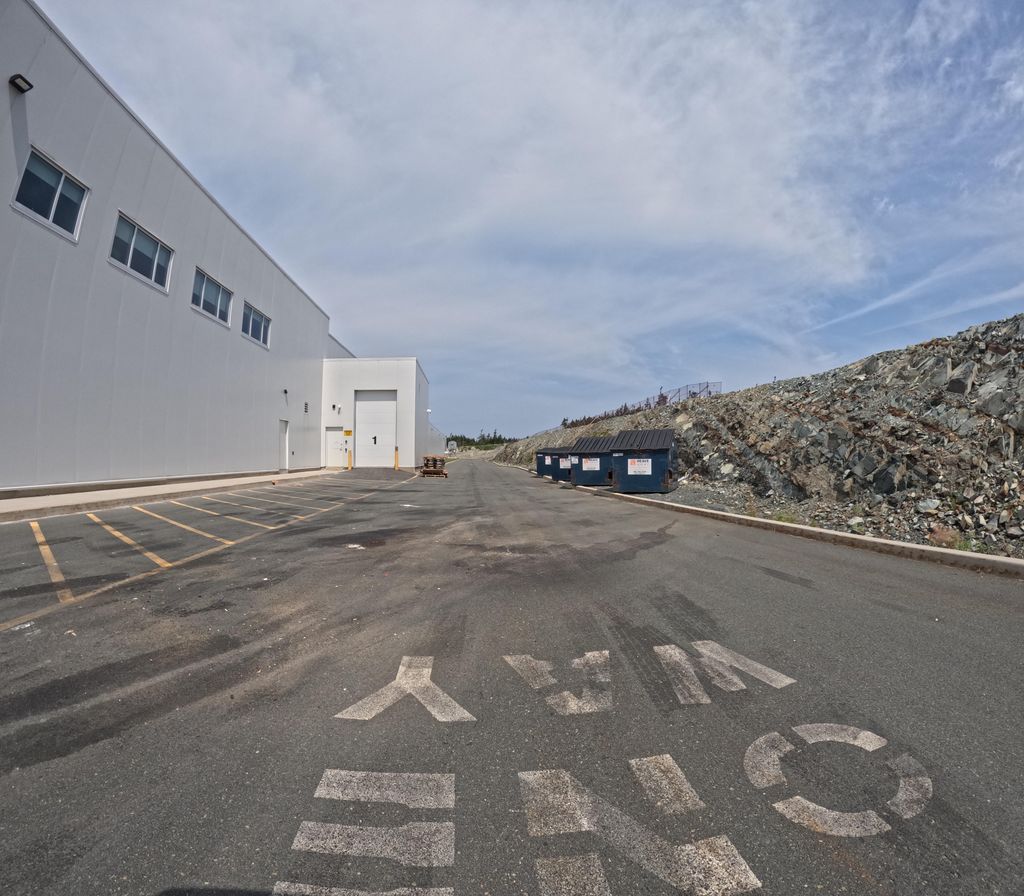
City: st_johns